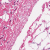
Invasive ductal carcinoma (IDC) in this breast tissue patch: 0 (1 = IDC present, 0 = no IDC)